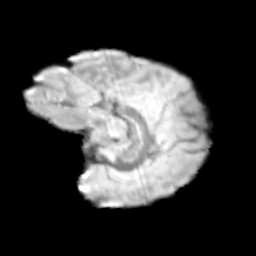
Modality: T2w
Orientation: sagittal
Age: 9
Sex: male
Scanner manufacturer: siemens
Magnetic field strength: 3 T
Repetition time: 3.8 s
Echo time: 0.07 s